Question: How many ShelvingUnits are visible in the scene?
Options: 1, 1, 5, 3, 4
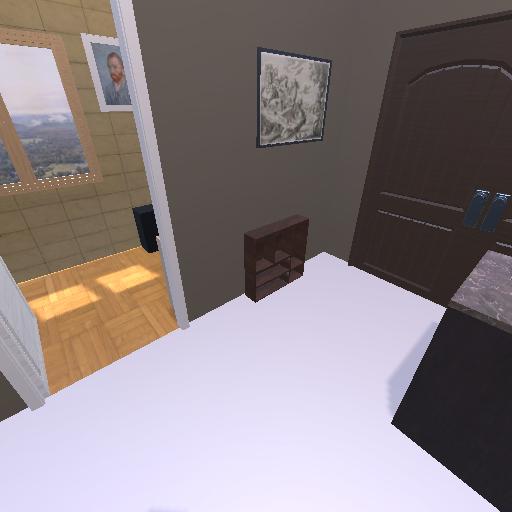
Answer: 1